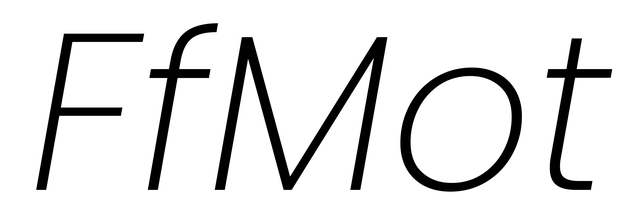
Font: Poppins-ExtraLightItalic